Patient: sex F, age 82
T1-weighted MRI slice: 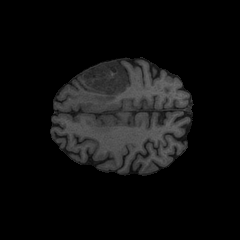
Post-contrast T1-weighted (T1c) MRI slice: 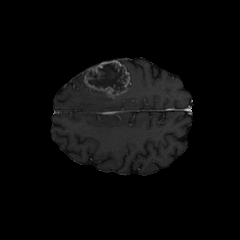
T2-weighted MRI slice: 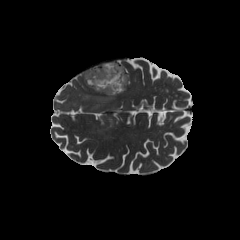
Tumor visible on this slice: yes
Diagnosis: Glioblastoma, IDH-wildtype
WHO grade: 4